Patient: sex M, age 44
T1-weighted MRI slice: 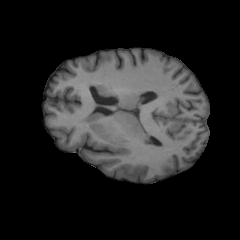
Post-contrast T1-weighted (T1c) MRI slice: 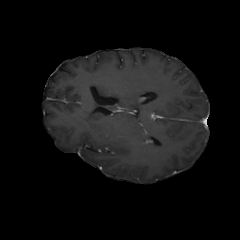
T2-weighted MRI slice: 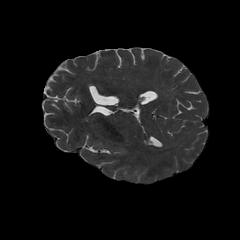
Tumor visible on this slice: no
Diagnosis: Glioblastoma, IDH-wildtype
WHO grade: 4